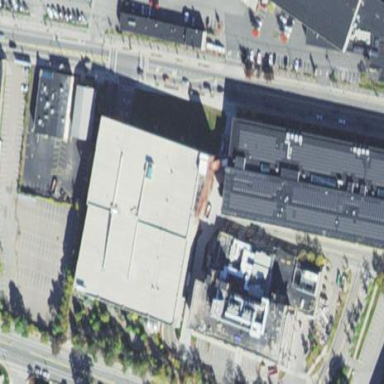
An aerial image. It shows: Multi-storey parking building.